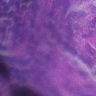
Metastatic tissue present: no